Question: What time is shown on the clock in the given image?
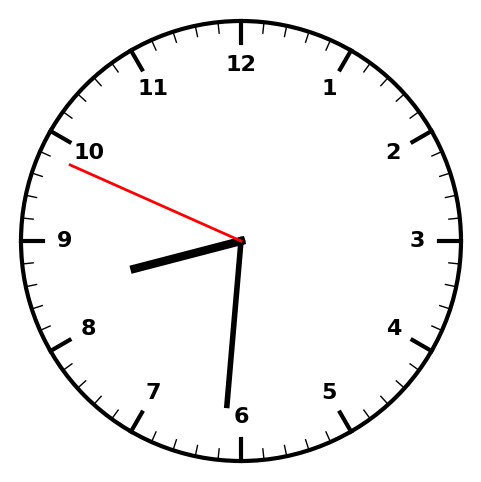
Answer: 08:30:49